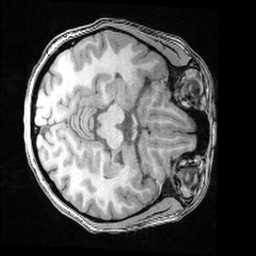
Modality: T1w
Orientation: axial
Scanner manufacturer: ge
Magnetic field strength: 3 T
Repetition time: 0.008572 s
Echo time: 0.003384 s